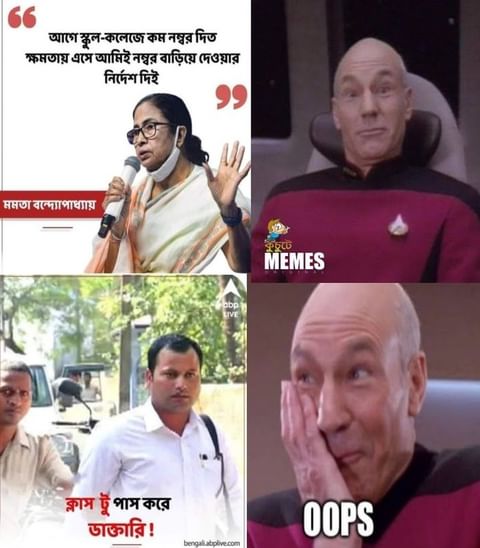
Text: আগে স্কূল-কলেজে কম নম্বর দিত ক্ষমতায় এসে আমিই নম্বর বাড়িয়ে দেওয়ার নির্দেশ দিই মমতা বন্দ্যোপাধ্যায় ক্লাস টু পাস করে ডাক্তারি !
Label: Hate
Hate category: Political
Targeted group: Organization